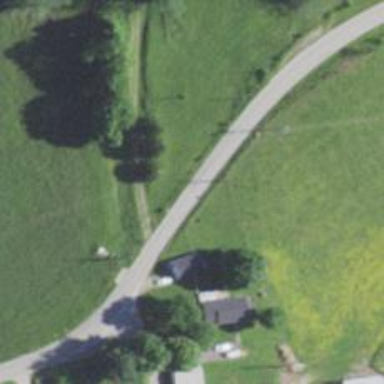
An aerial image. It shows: Secondary road.